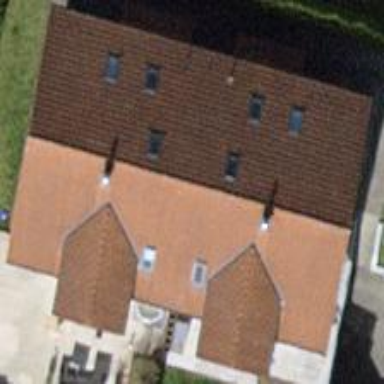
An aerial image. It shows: Semidetached house with gabled roof.